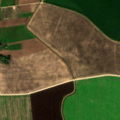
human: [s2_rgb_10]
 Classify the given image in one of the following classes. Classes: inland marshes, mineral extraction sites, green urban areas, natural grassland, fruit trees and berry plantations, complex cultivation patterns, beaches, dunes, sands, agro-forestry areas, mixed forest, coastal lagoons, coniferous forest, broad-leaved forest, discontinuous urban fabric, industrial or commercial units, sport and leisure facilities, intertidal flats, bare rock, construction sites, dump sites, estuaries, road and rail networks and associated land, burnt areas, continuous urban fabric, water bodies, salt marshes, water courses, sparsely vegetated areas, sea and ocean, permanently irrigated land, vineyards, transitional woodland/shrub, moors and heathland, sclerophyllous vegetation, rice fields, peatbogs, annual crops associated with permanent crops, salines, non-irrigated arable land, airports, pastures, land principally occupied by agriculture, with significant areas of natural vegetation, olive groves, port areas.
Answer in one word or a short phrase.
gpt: non-irrigated arable land